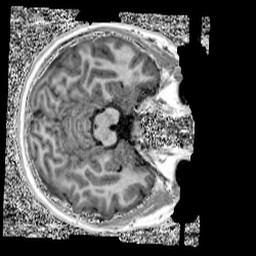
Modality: UNIT1
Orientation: axial
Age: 10
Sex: female
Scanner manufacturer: siemens
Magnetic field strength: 3 T
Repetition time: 4 s
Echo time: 0.00303 s